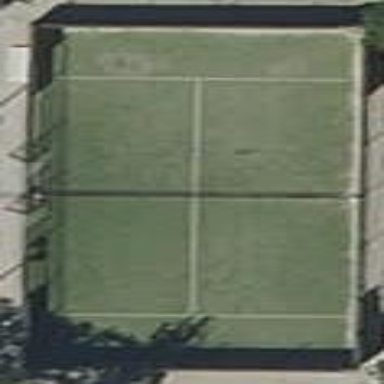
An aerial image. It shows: Tennis court on pitch designated for leisure land.